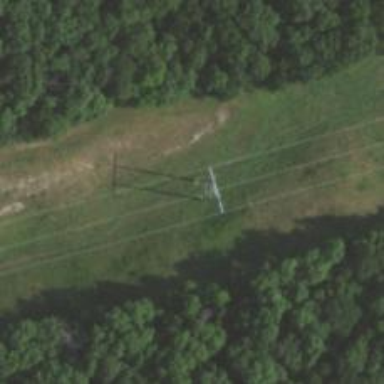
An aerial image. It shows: Power tower.